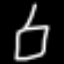
Label: square